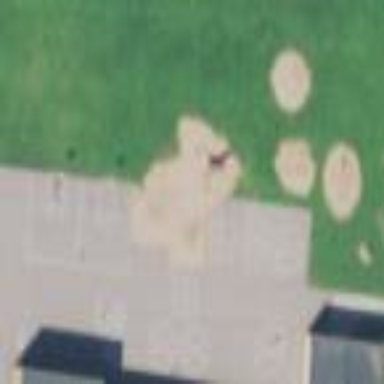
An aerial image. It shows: Playground area for leisure land.